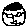
Label: square